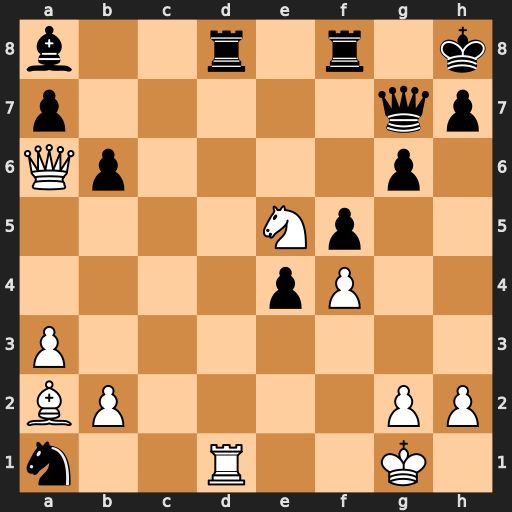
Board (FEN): b2r1r1k/p5qp/Qp4p1/4Np2/4pP2/P7/BP4PP/n2R2K1
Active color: w
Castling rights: -
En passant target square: -
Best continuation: Rxd8 Rxd8 Nf7+ Qxf7 Bxf7